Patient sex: F
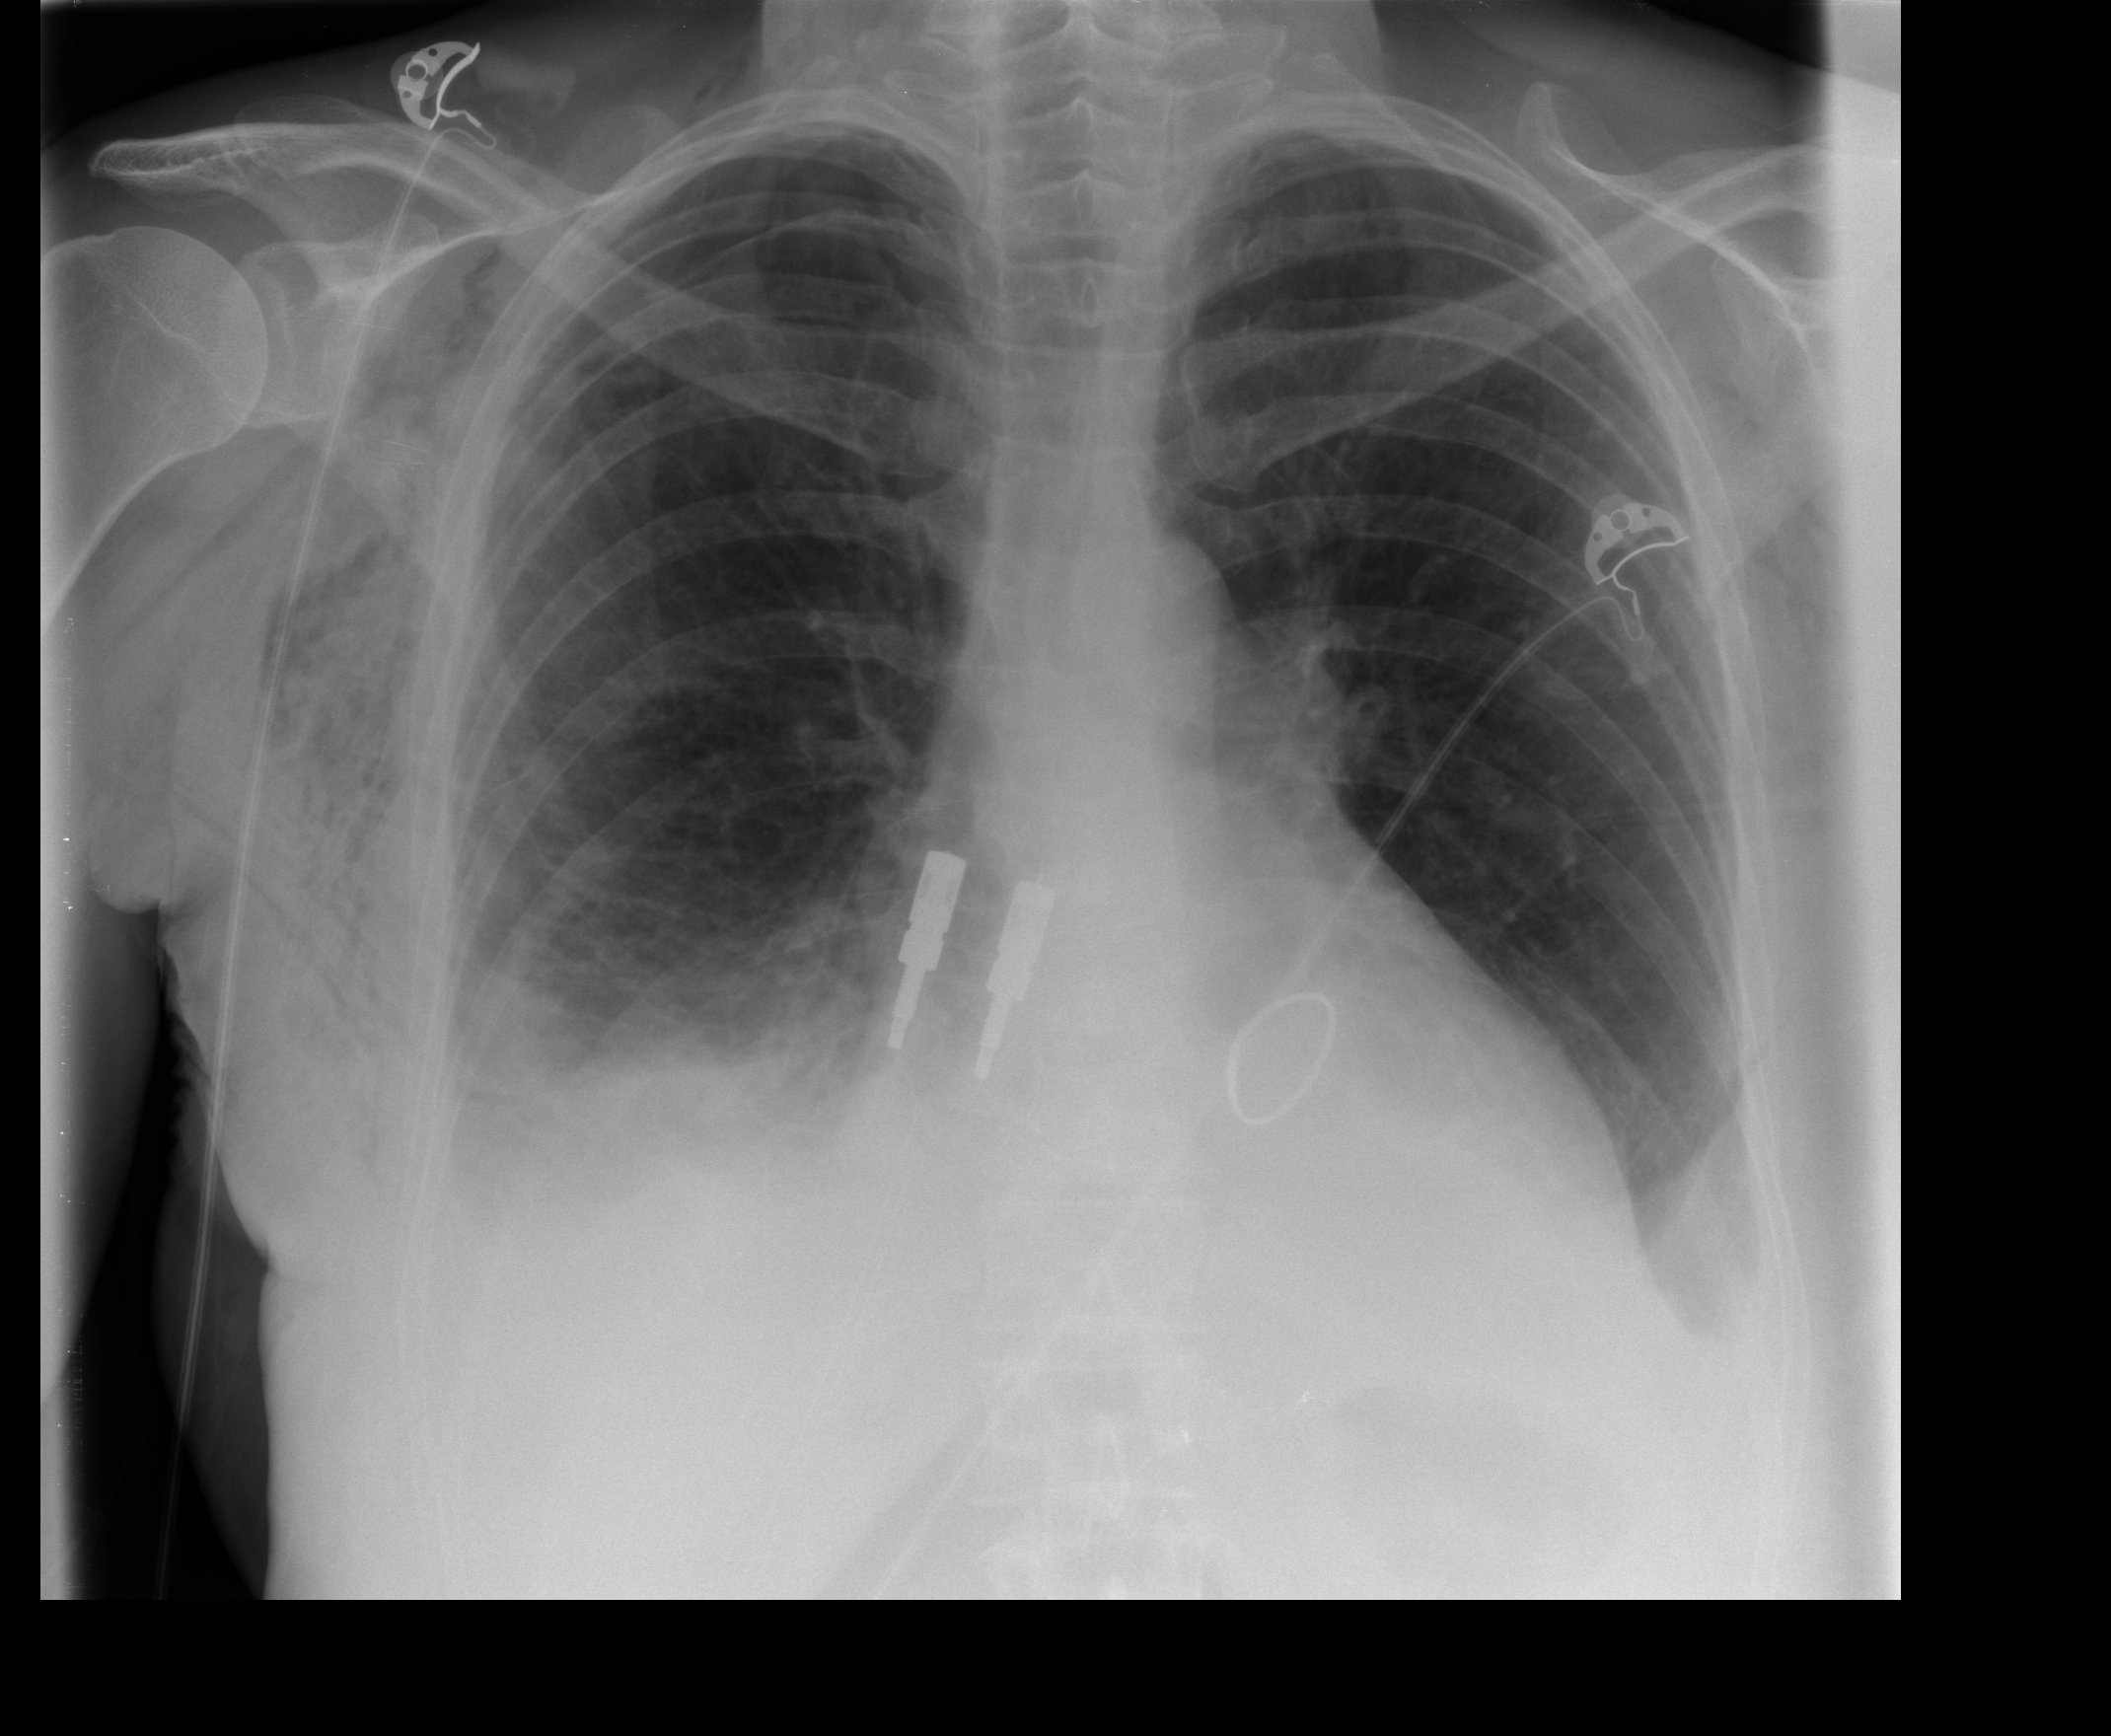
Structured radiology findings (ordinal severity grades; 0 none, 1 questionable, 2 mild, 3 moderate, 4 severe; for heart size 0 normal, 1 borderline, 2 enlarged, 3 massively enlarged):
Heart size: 0
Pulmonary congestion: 0
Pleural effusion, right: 2
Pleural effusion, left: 2
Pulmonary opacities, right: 0
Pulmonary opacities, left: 0
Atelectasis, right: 2
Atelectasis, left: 2